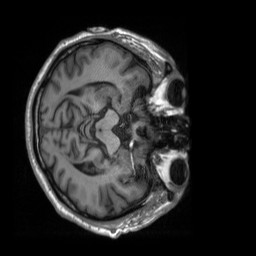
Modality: T1w
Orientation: axial
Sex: male
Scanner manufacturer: siemens
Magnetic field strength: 3 T
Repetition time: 2.3 s
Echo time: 0.00226 s